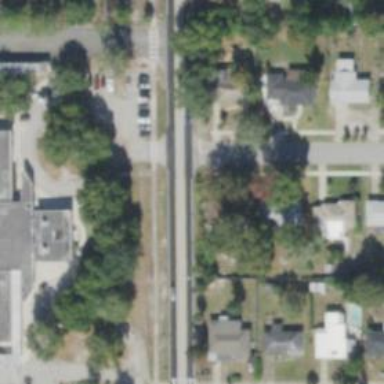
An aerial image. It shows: Tertiary road with asphalt surface and sidewalk on the left side.